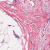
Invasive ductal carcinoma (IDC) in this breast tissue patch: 0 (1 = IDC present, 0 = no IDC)